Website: walmart
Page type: cart
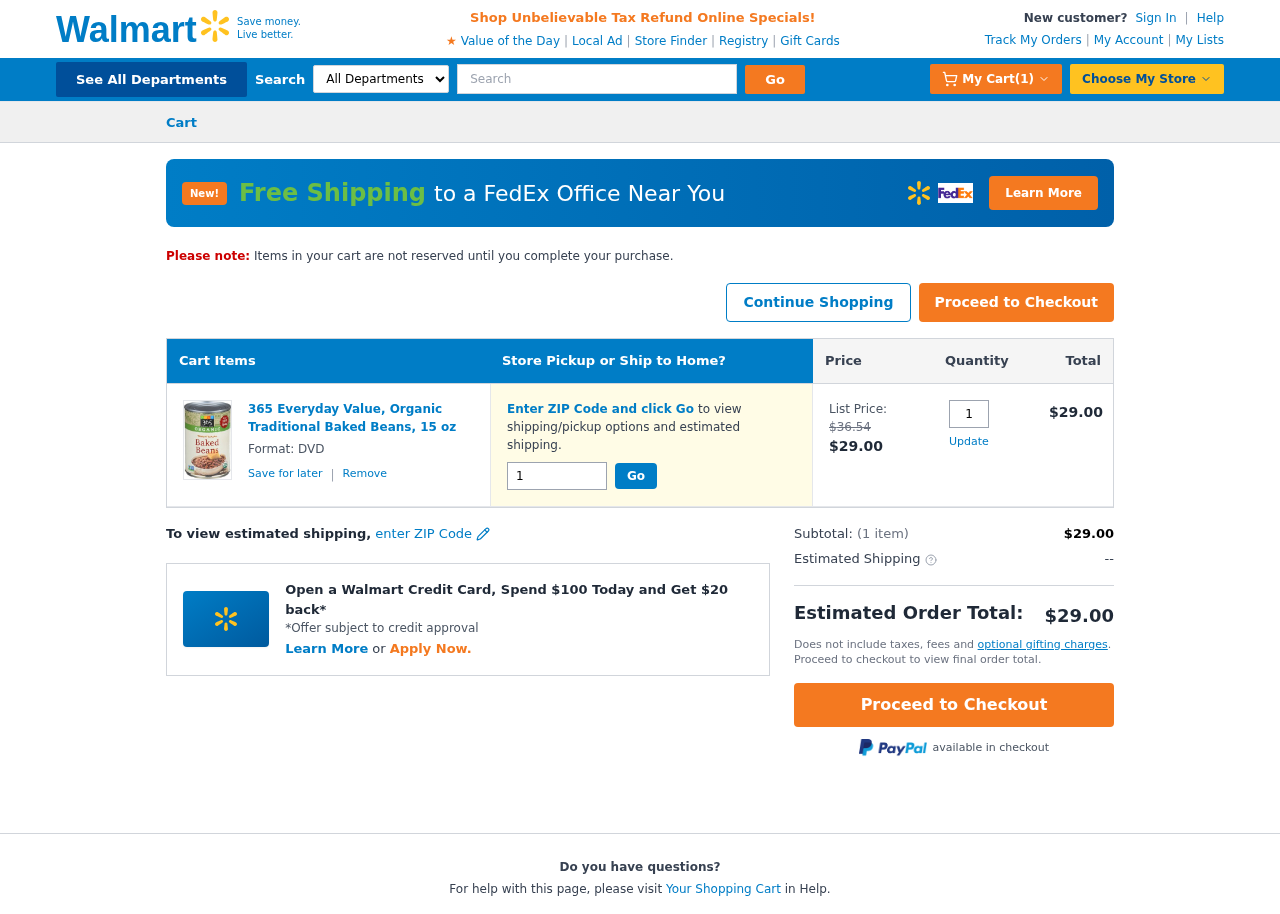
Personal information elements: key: PII_POSTCODE
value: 14662
Product elements: key: PRODUCT1_NAME
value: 365 Everyday Value, Organic Traditional Baked Beans, 15 oz
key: PRODUCT1_PRICE
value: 29
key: PRODUCT1_QUANTITY
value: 1
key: PRODUCT1_ORIGINAL_PRICE
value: $36.54
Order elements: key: ORDER_NUM_ITEMS
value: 1
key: ORDER_SUBTOTAL
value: $29.00
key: ORDER_TOTAL
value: $29.00
Search elements: key: HEADER_SEARCH
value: Search